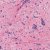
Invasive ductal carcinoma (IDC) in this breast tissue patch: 1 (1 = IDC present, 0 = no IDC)